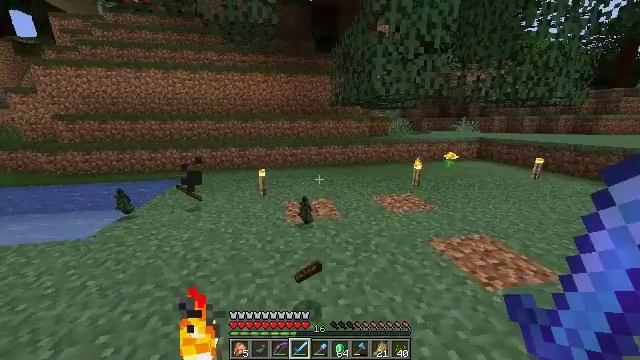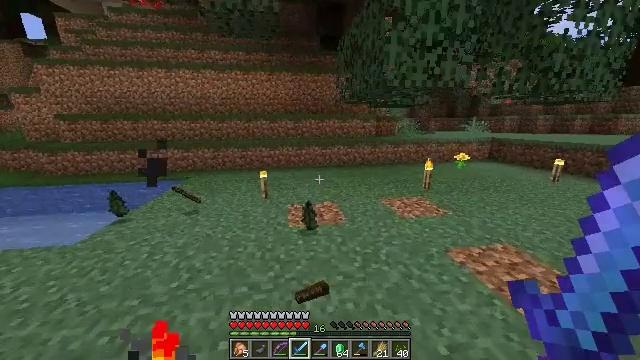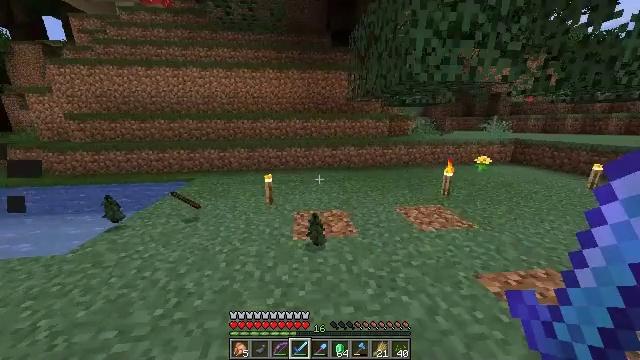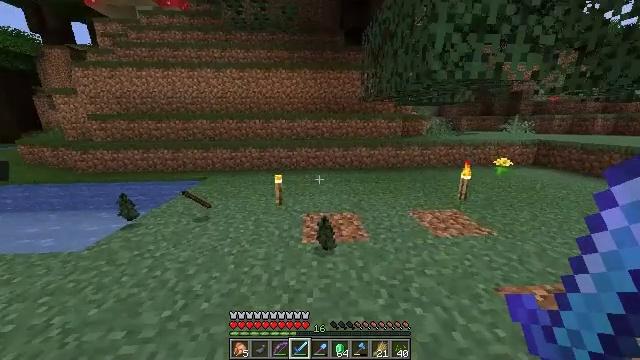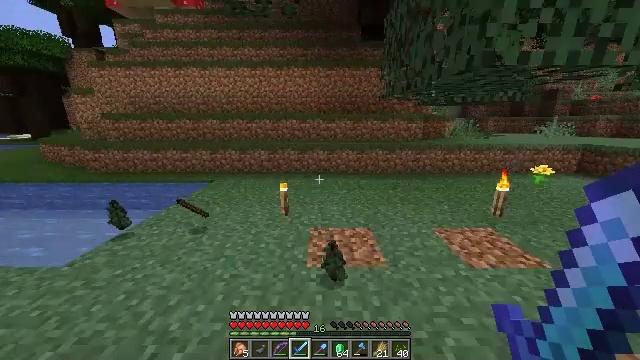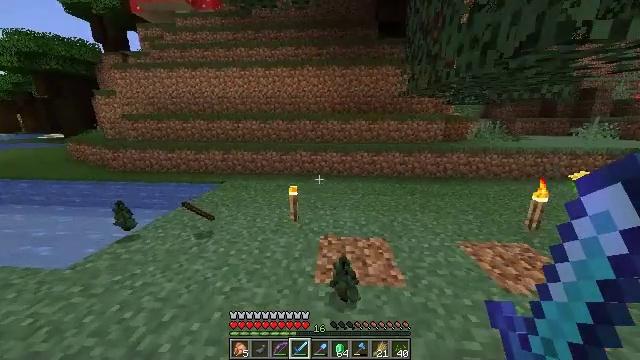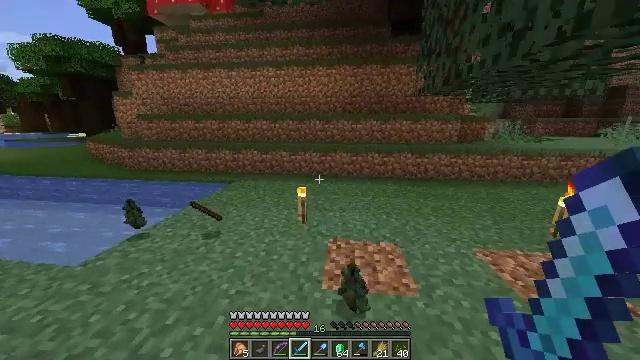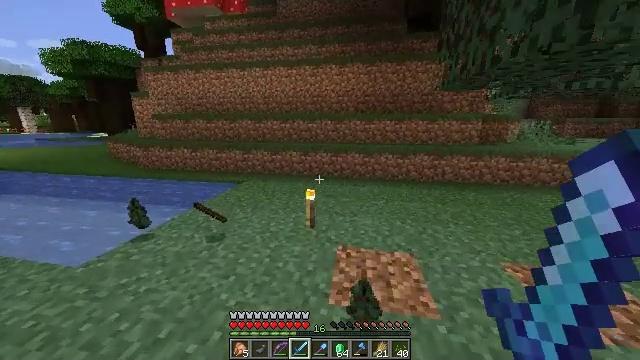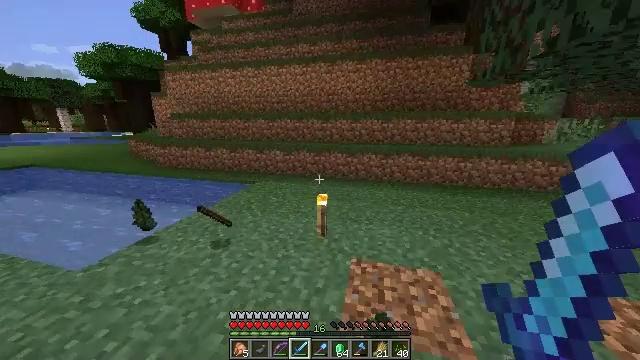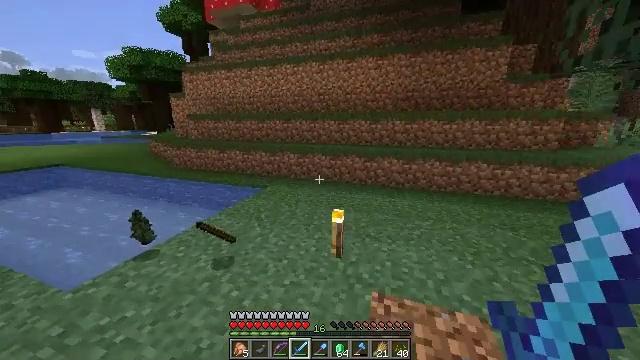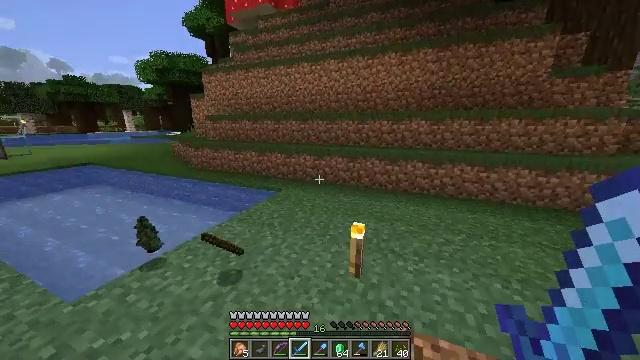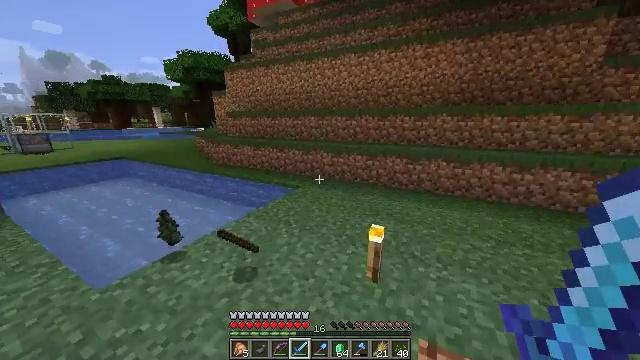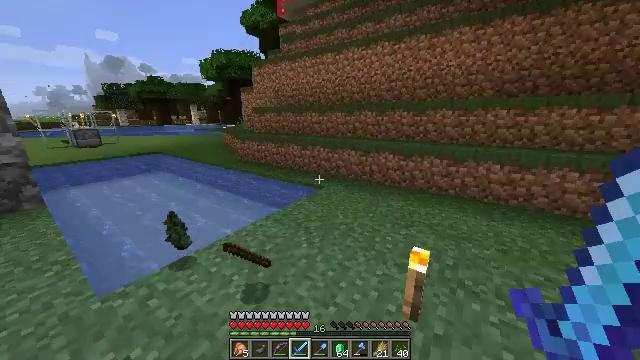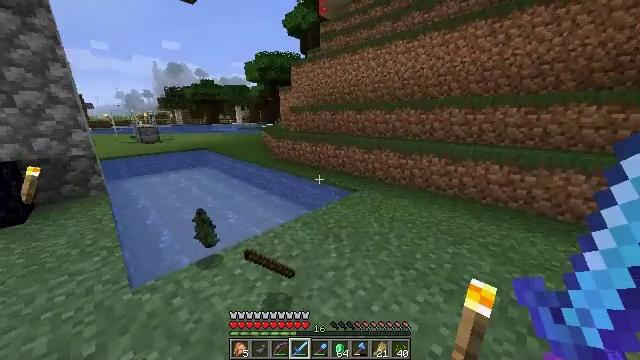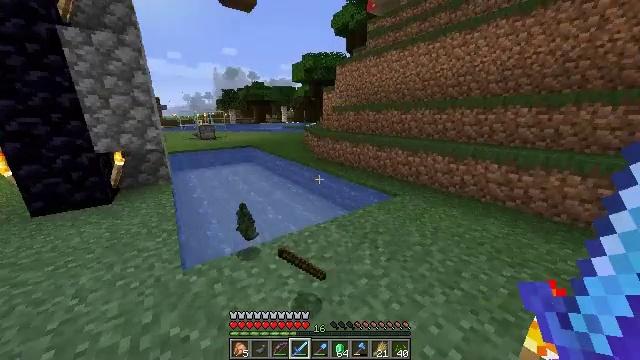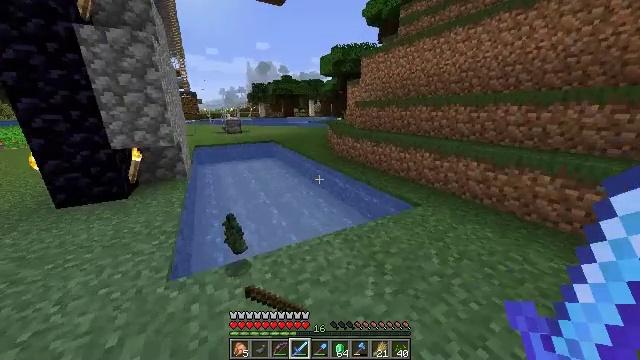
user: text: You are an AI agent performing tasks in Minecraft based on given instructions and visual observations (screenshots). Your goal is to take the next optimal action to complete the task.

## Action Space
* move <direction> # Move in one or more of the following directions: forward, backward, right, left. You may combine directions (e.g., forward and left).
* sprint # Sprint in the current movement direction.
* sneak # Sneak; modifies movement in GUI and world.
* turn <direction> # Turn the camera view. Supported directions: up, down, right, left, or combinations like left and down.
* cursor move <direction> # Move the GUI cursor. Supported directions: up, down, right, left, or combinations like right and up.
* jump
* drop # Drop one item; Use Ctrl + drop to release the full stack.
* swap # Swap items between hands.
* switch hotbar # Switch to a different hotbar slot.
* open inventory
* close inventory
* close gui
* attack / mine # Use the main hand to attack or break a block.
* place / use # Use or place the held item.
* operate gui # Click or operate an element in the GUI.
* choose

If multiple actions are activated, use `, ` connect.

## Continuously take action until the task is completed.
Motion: motion action
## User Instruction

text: Destroy the spruce leaves to get sticks and saplings.
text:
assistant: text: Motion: move forward, sprint, turn left
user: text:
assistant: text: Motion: move forward, sprint, turn left
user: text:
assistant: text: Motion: move forward, sprint, turn left
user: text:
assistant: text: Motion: move forward, turn left
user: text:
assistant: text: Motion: move forward, turn left
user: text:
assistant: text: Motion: move forward, turn left
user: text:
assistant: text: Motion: move forward, turn left
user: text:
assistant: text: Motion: move forward, turn left
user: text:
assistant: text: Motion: move forward, turn left
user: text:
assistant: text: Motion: move forward, turn left
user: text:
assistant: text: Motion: move forward, turn left
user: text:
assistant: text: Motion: move forward, turn left and down
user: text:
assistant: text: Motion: move forward, turn left
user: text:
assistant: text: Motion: move forward and move right, turn left
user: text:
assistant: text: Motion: move forward and move right, turn left and down
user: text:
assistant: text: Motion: move forward and move right, turn left and down
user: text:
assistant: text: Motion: move forward and move right, turn left and down
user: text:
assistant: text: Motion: move forward and move right, turn left and down
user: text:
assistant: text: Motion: move forward and move right, turn left
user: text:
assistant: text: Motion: move forward and move right, turn left
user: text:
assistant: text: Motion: move forward and move right, turn left
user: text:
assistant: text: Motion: move forward and move right, turn left
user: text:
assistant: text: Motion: move forward and move right, turn left
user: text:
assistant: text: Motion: move forward, turn left
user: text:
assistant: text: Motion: turn left
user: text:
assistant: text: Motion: turn left
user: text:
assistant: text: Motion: turn left
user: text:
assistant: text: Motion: turn left
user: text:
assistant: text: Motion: turn left
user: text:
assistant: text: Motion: turn left and up